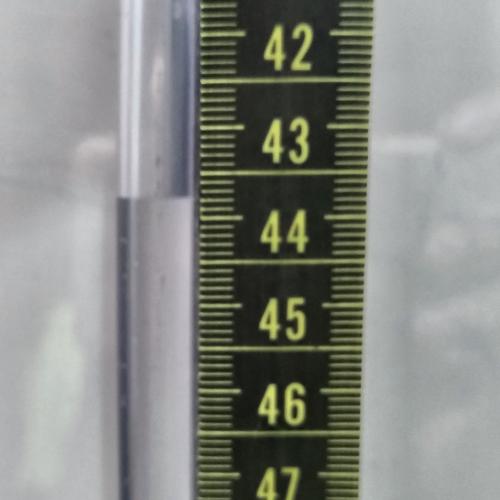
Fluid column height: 43.8 cm